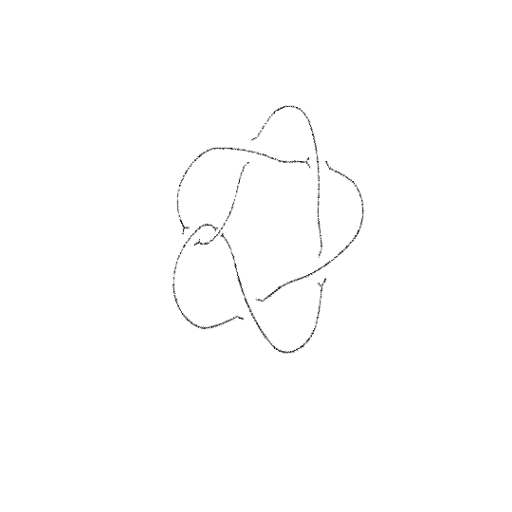
Crossing number: 6